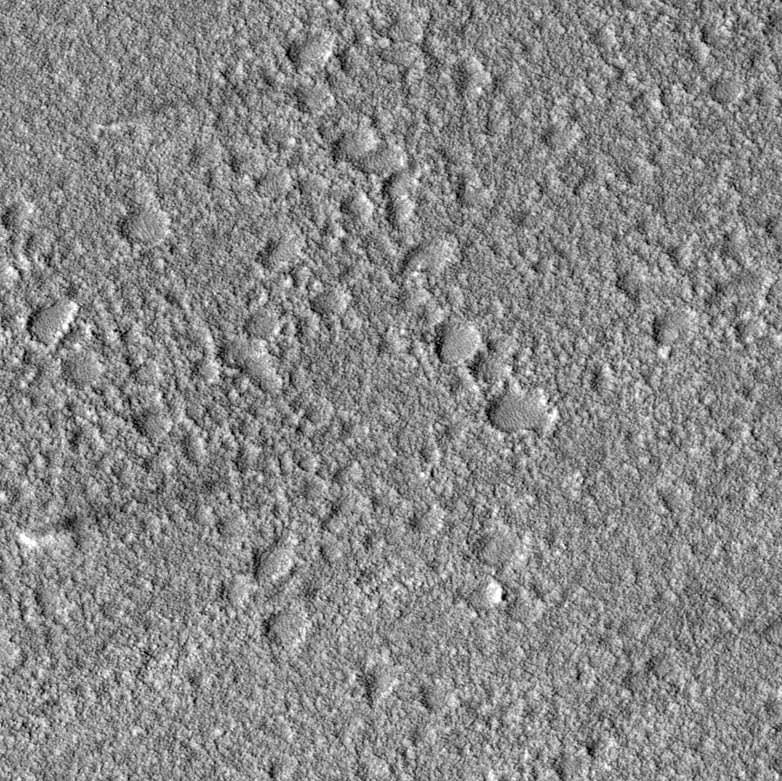
Label: dustdevil